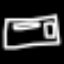
Label: bed